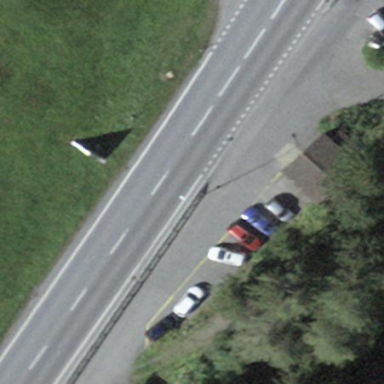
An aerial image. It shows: Parking area with asphalt surface.